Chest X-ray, PA view. Patient: 20 years old, sex F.
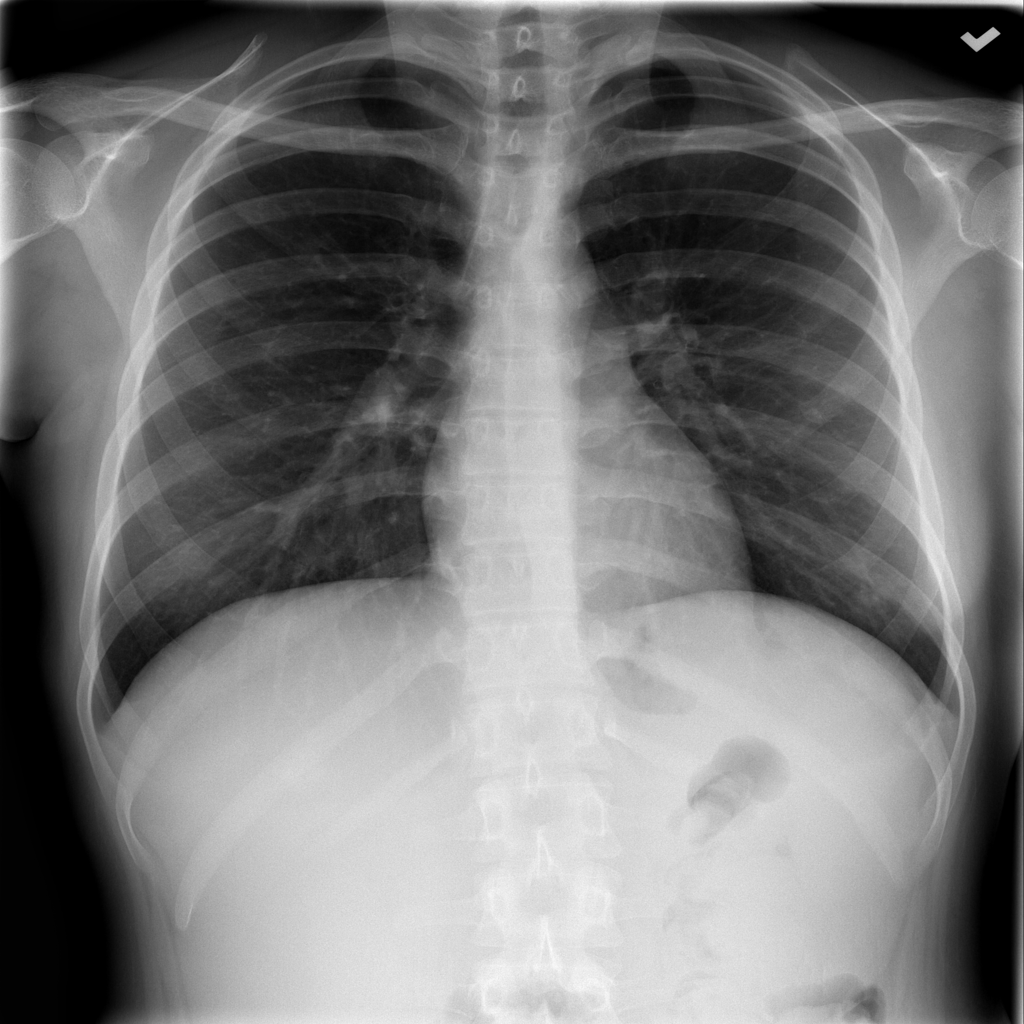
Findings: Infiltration